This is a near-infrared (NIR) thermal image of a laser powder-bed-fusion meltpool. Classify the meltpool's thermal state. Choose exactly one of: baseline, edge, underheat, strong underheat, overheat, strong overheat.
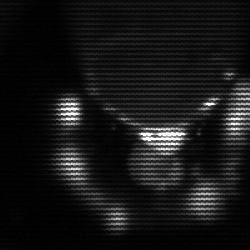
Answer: edge